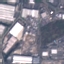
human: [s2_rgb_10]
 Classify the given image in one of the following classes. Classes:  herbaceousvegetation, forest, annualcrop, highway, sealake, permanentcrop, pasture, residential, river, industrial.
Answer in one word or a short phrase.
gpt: Industrial